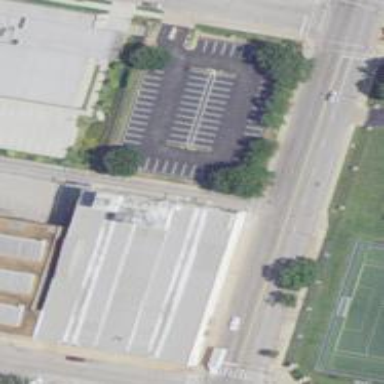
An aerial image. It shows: Commercial building housing storage rental shop.